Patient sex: M
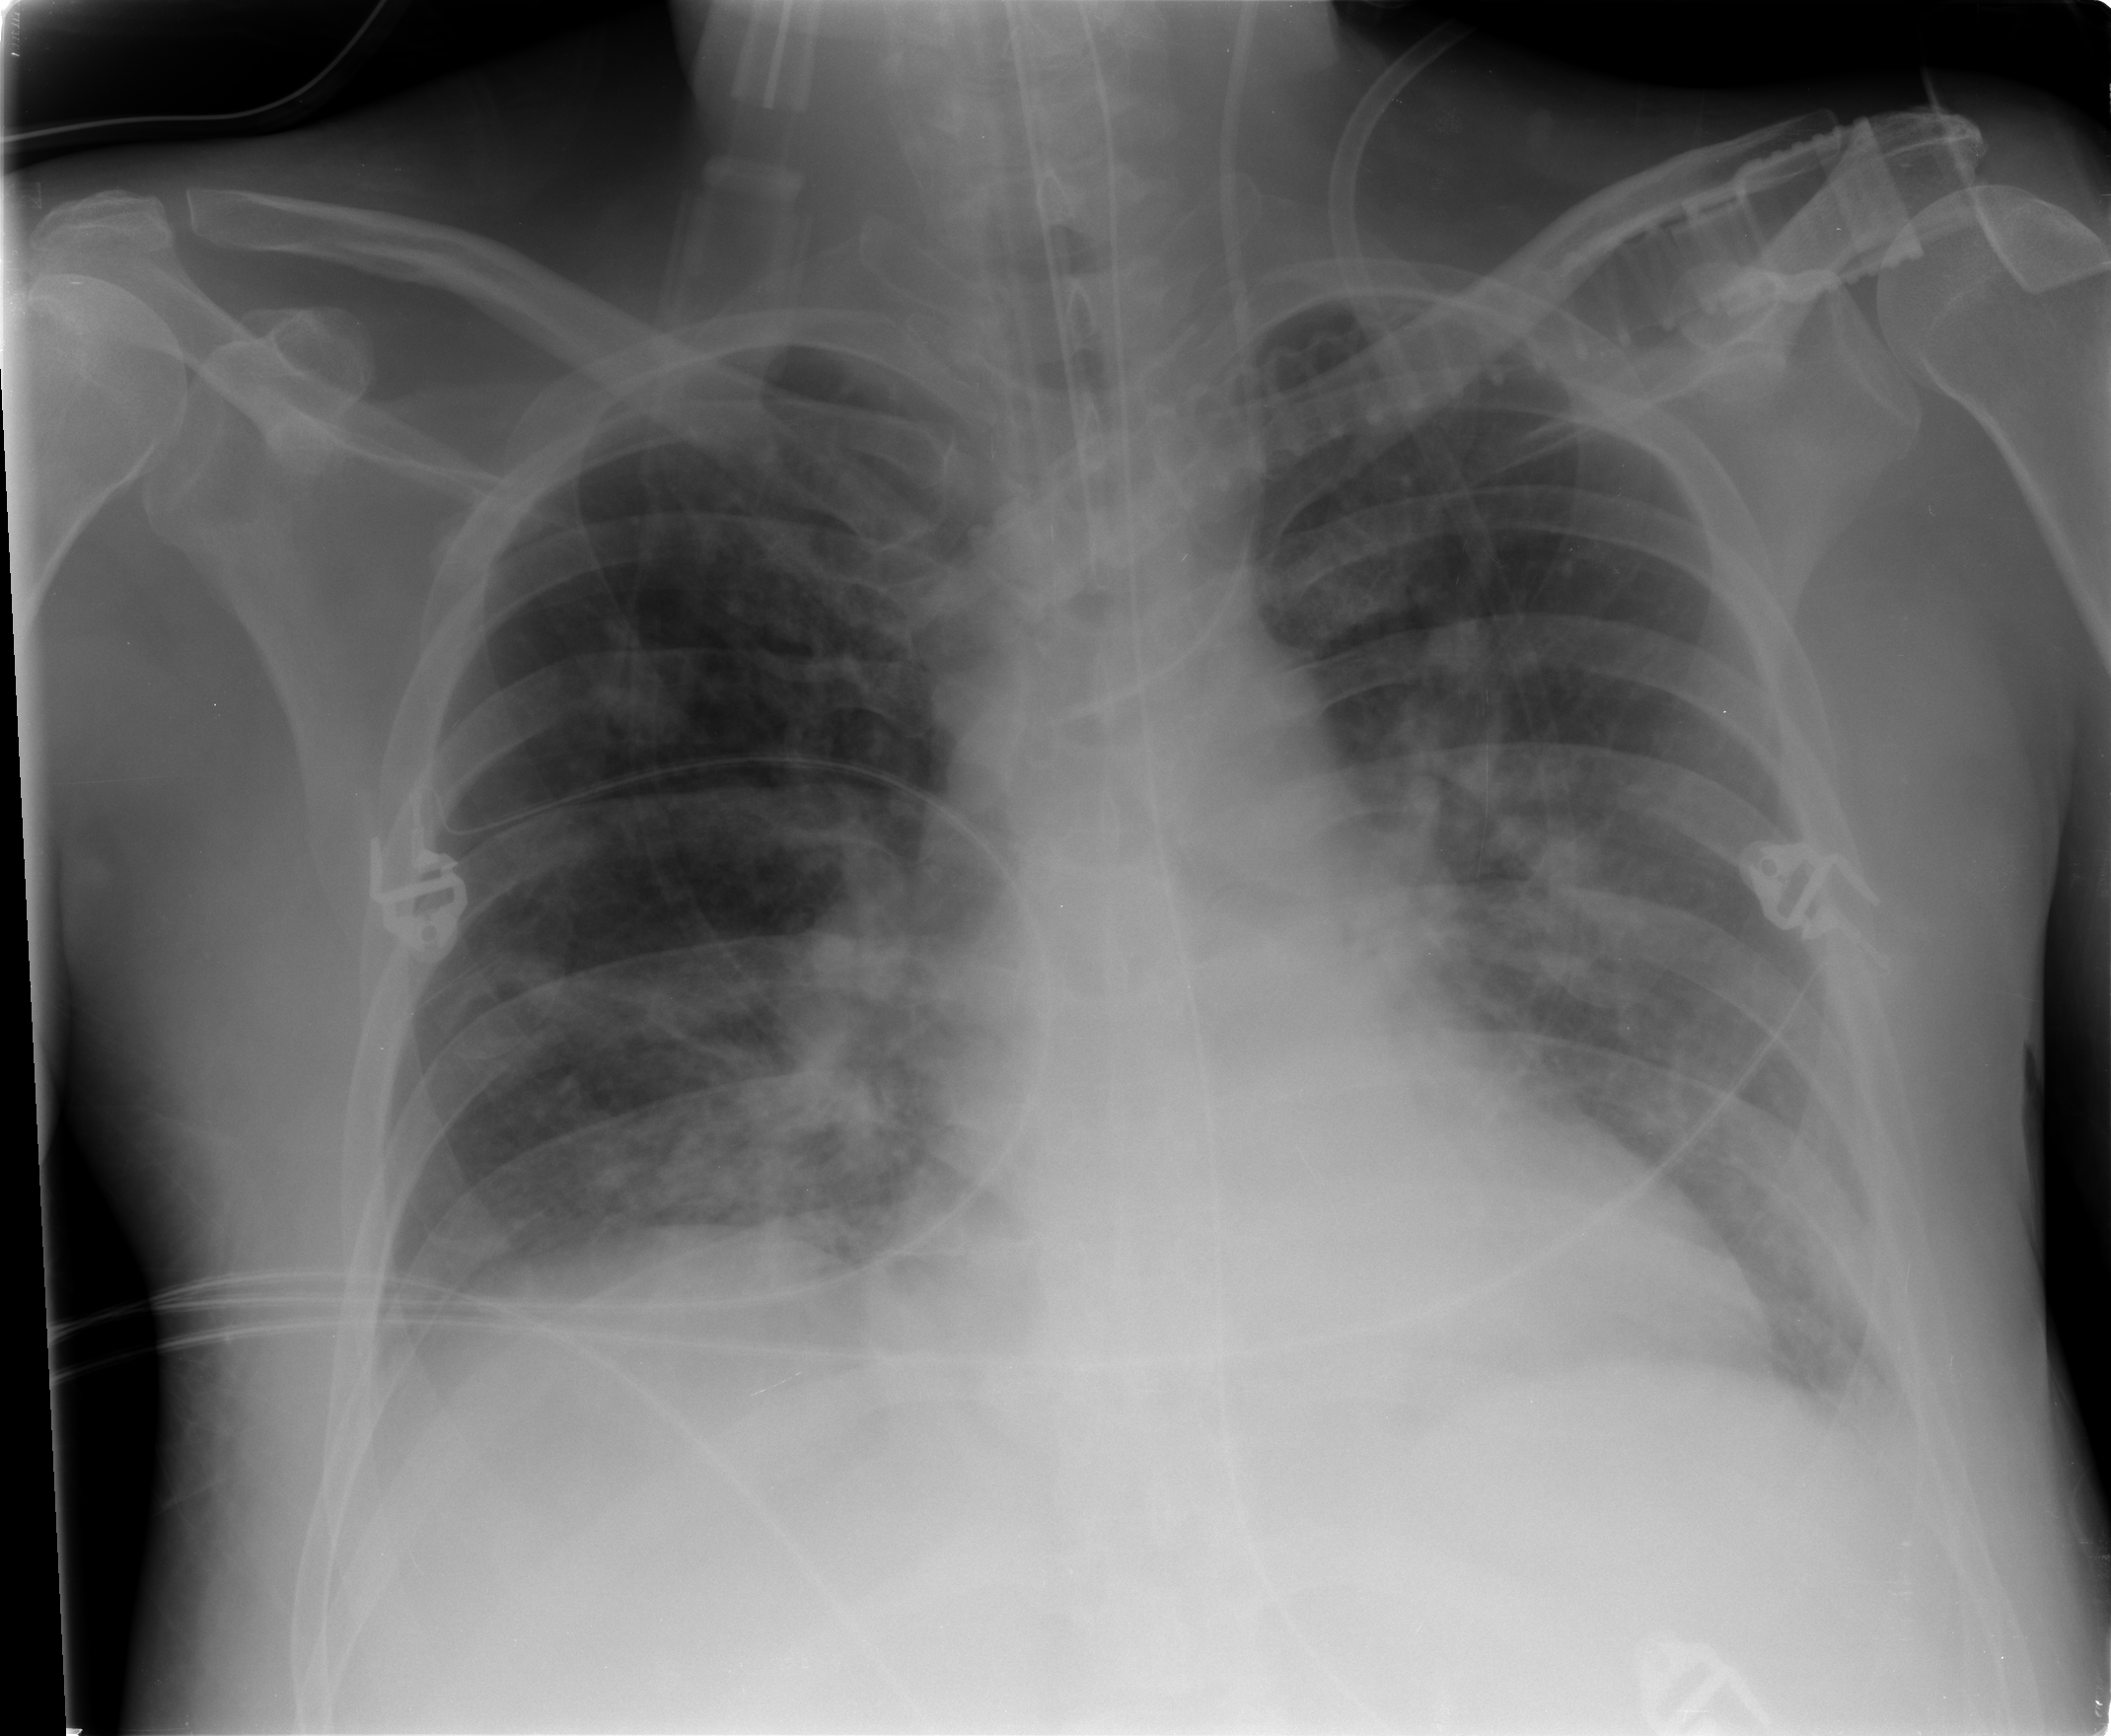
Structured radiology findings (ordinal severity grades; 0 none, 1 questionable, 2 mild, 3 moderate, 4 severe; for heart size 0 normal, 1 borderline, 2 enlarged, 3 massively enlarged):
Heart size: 0
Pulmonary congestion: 2
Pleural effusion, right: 0
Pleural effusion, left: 2
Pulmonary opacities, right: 2
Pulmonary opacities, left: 1
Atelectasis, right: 1
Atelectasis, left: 2